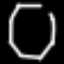
Label: octagon